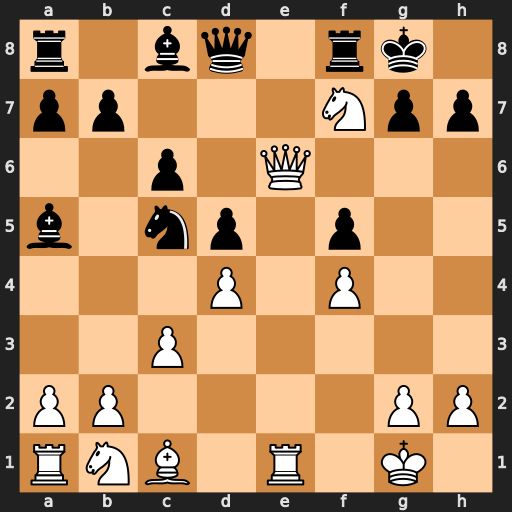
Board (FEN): r1bq1rk1/pp3Npp/2p1Q3/b1np1p2/3P1P2/2P5/PP4PP/RNB1R1K1
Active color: w
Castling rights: -
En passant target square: -
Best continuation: Nh6+ Kh8 Qg8+ Rxg8 Nf7#